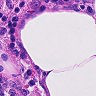
Metastatic tissue present: no